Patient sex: F
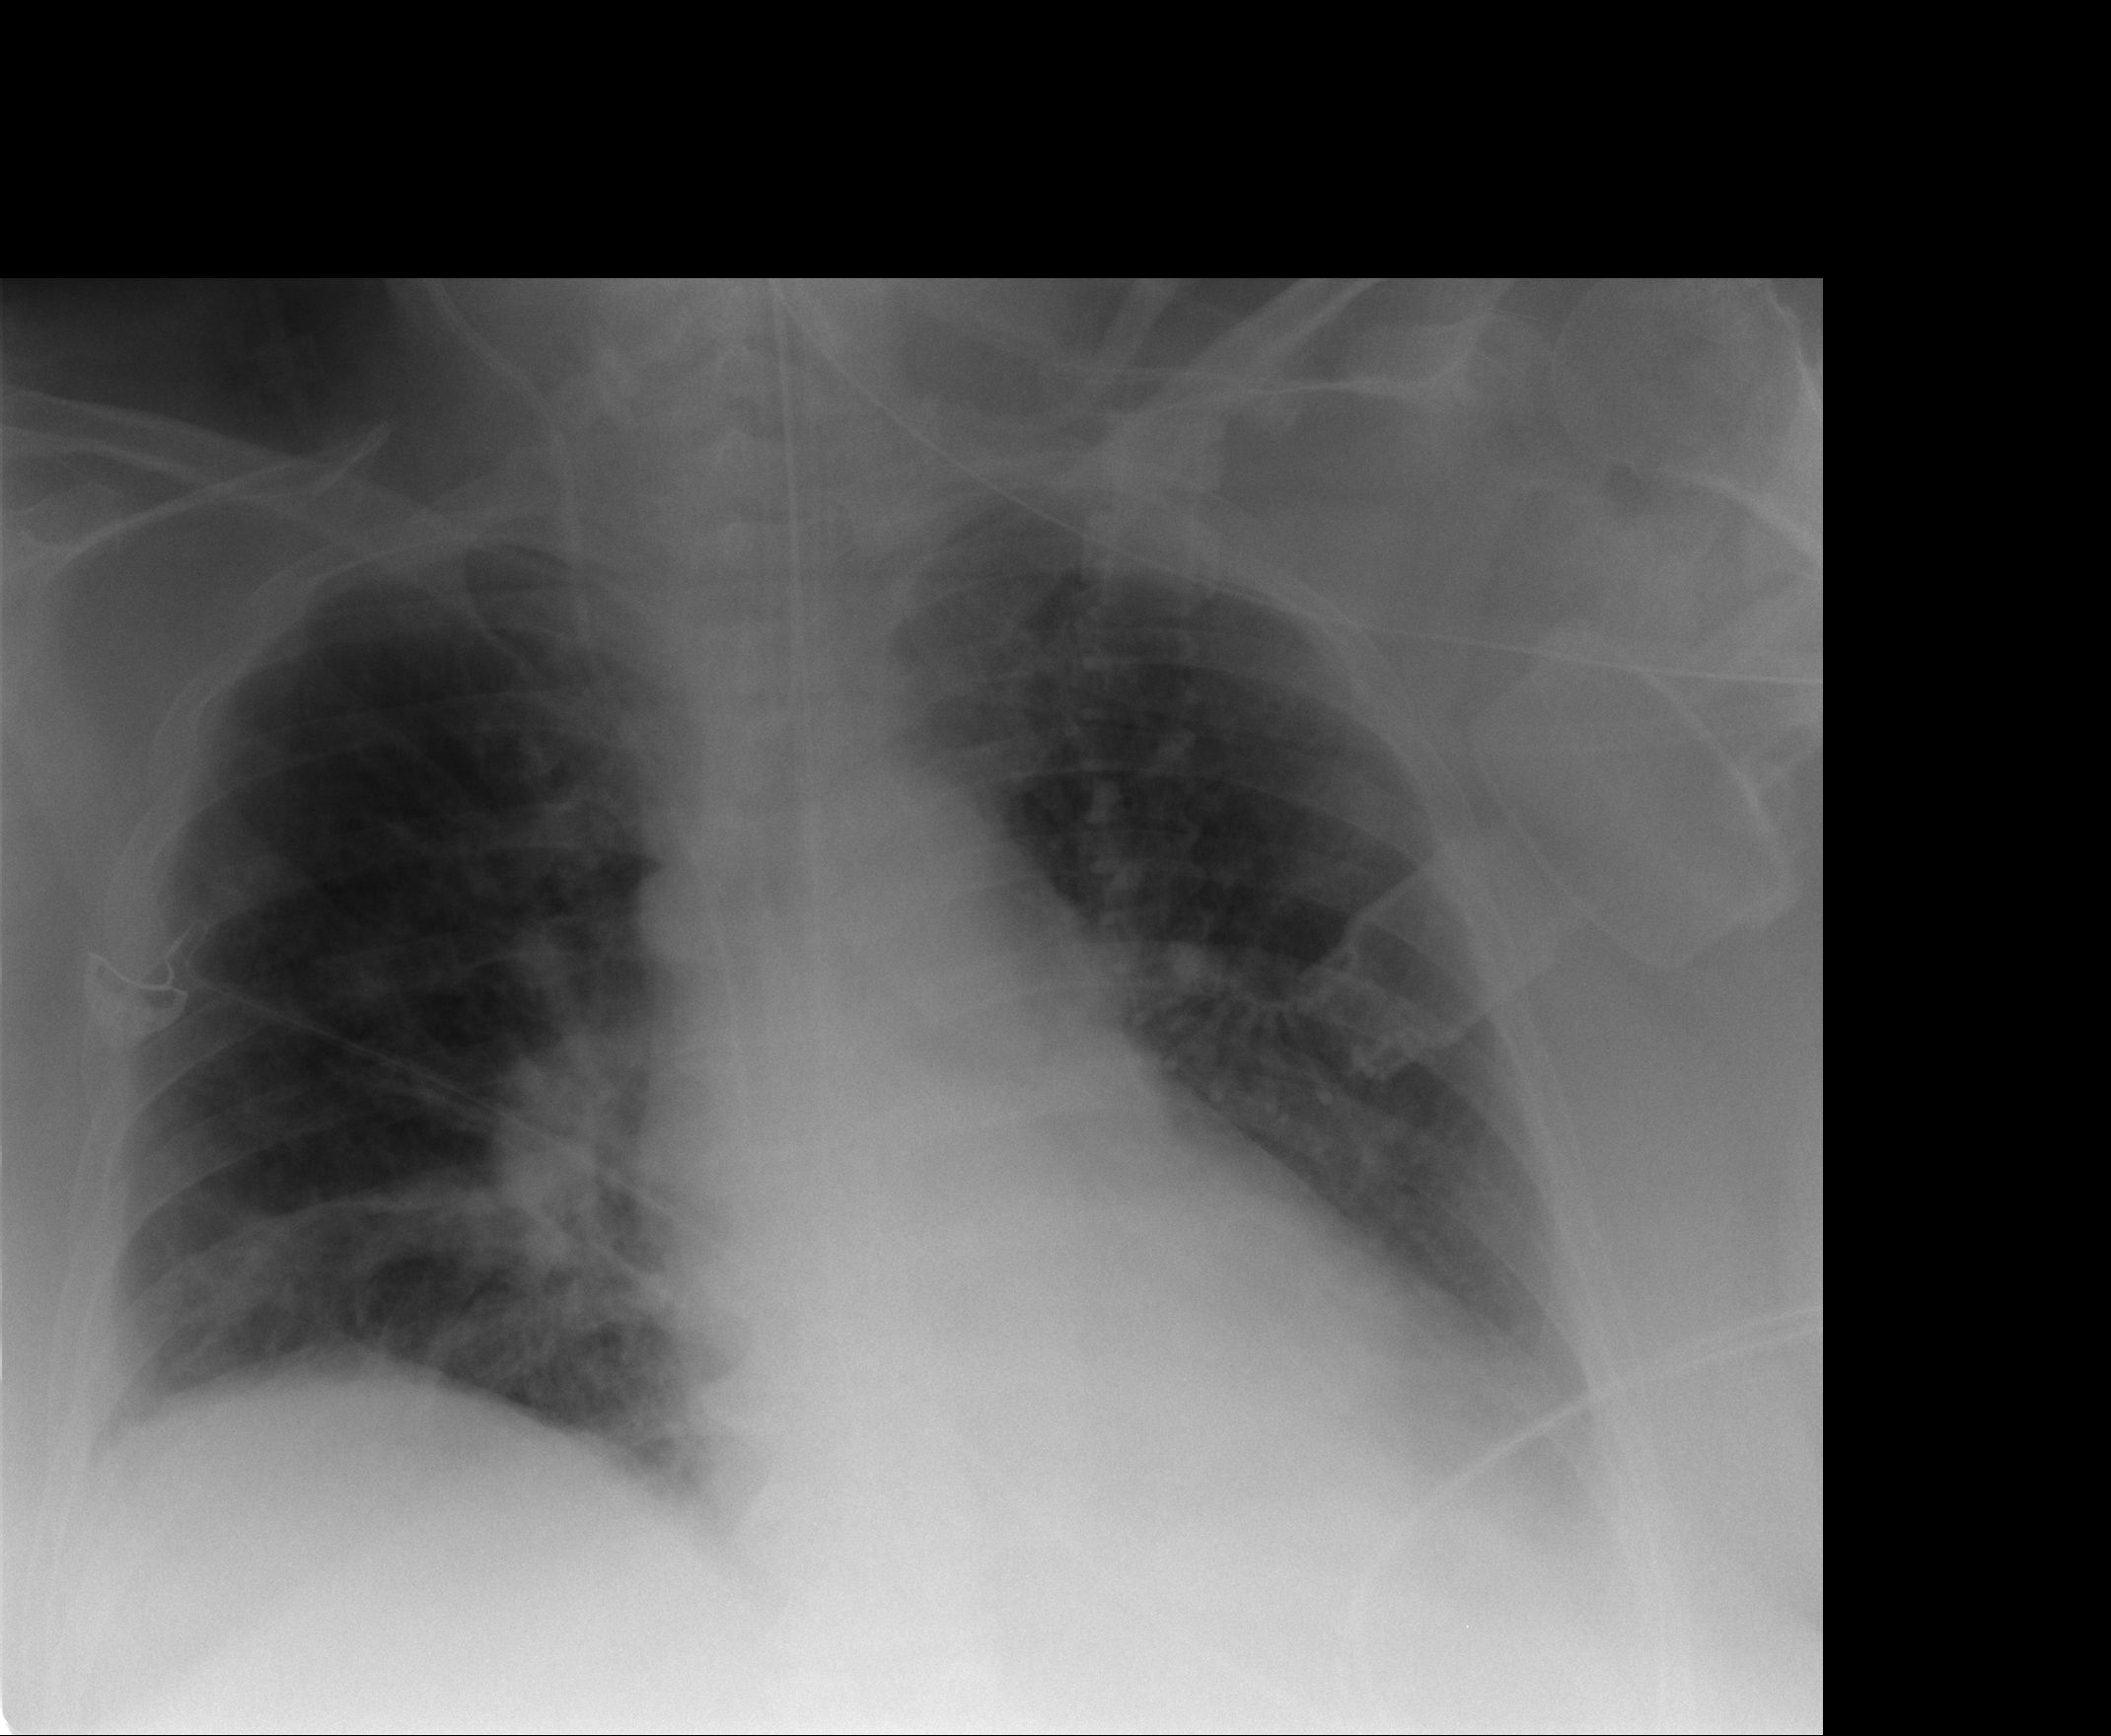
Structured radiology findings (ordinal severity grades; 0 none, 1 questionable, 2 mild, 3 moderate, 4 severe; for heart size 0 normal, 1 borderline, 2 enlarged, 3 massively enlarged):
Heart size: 0
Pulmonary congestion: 2
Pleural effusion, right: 0
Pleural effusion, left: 1
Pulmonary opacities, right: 2
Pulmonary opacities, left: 1
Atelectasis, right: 2
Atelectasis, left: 2